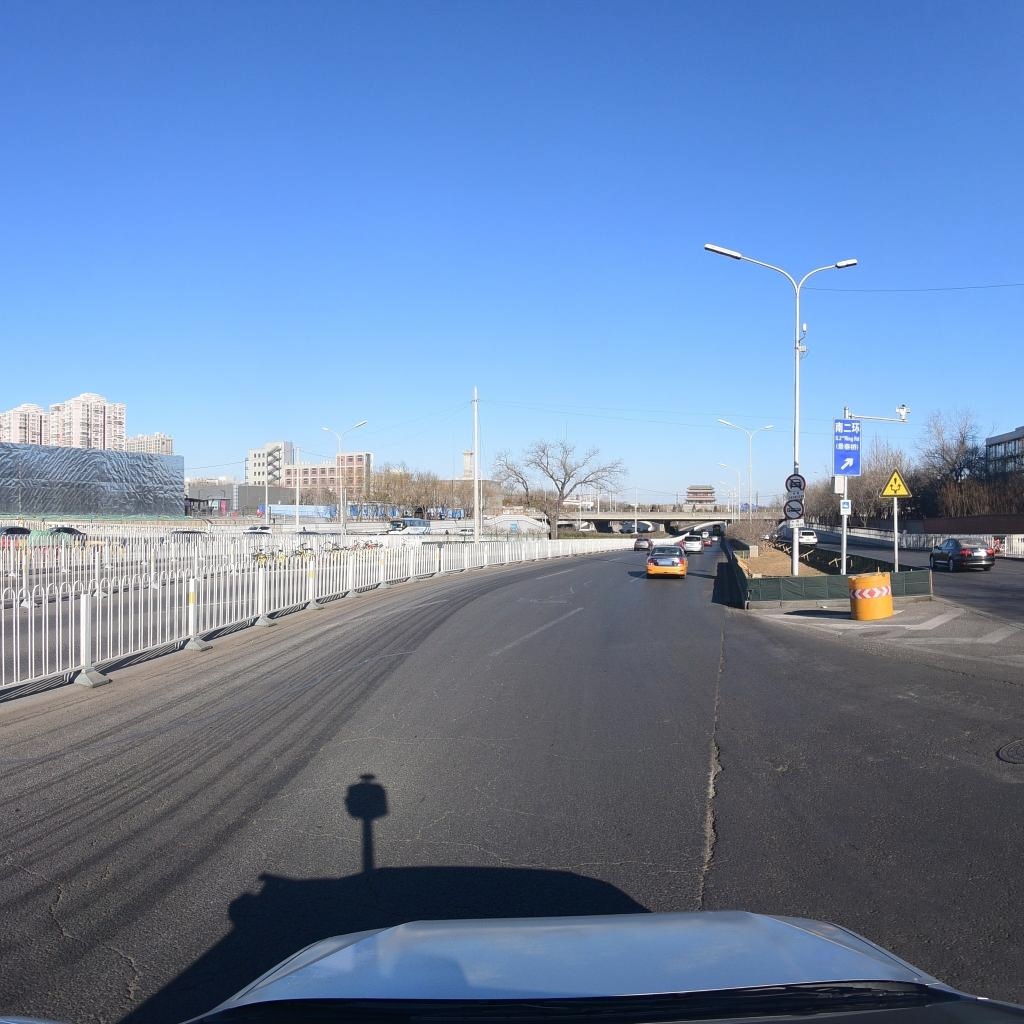
Region: Dongcheng
Road damage annotations: longitudinal crack, longitudinal crack, longitudinal crack, manhole cover